Field crop: maize
Growth stage: 1
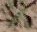
Species: atriplex